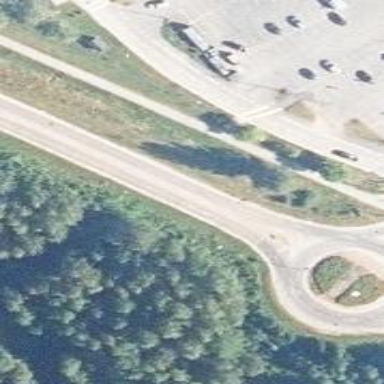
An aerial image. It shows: Asphalt trunk highway.